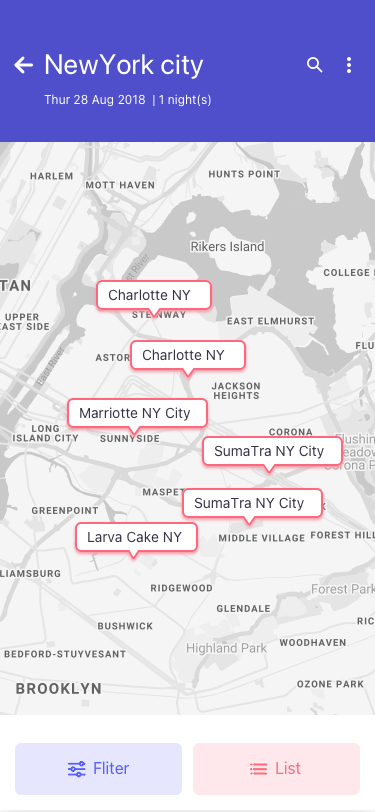
Text in this UI design:
NewYork city
Thur 28 Aug 2018  | 1 night(s)
Fliter
List
Marriotte NY City
SumaTra NY City
SumaTra NY City
Larva Cake NY
Charlotte NY
Charlotte NY